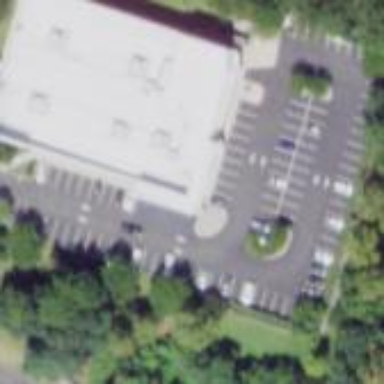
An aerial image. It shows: Building.